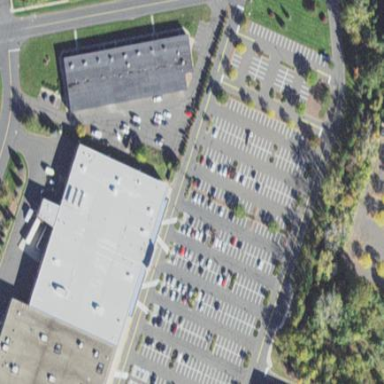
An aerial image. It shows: Building that houses supermarket.